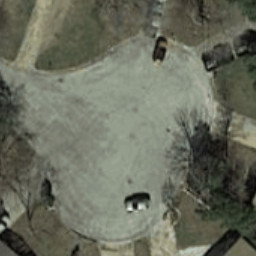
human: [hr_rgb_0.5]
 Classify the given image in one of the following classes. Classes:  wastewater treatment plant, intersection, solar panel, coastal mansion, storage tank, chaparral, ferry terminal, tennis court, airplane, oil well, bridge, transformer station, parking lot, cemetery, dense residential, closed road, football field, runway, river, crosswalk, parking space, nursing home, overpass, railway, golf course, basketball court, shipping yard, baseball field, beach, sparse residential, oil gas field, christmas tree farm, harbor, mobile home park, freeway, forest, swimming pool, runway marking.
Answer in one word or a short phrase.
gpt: closed road